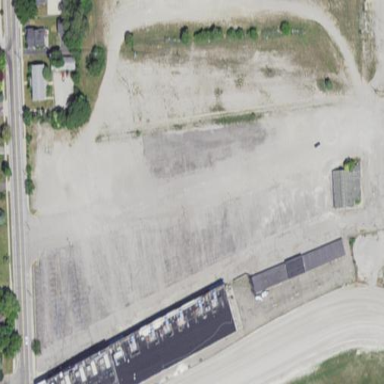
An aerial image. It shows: Unpaved parking area.